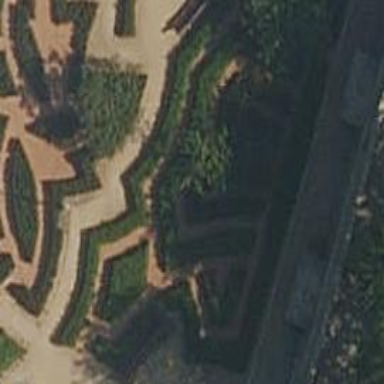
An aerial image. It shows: Hedge acting as barrier.